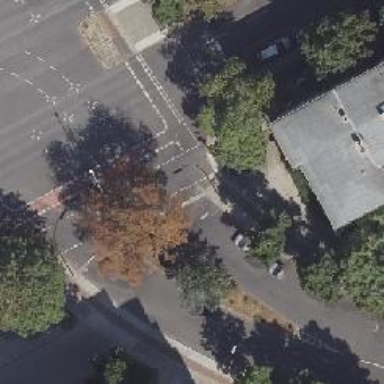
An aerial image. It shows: Crossing with traffic signals.